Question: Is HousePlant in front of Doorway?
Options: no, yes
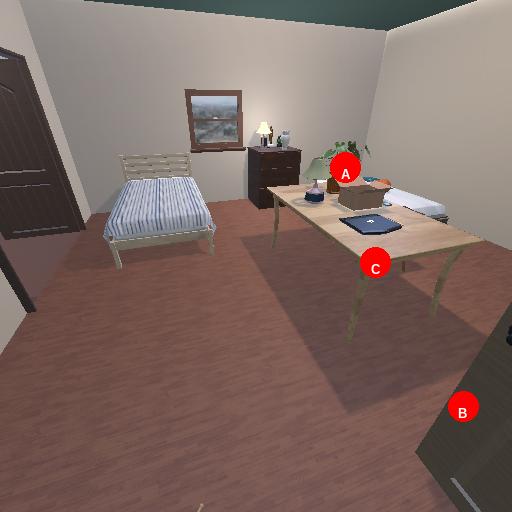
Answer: no